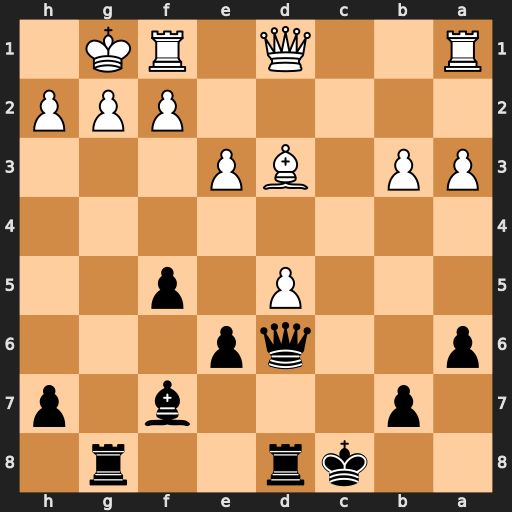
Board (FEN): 2kr2r1/1p3b1p/p2qp3/3P1p2/8/PP1BP3/5PPP/R2Q1RK1
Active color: b
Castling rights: -
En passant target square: -
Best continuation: Qxd5 Qc2+ Kb8 g3 Qxd3